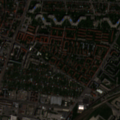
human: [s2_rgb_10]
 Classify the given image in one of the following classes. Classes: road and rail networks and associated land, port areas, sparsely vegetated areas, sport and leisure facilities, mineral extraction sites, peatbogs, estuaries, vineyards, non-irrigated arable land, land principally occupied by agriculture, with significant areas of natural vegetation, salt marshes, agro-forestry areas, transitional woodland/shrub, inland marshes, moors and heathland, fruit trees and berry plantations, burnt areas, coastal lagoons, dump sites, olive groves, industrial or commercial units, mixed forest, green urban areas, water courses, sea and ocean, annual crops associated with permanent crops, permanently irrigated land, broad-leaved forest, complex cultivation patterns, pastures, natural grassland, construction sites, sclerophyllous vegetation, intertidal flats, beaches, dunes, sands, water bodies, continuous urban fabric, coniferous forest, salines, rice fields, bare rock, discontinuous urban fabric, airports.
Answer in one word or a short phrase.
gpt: continuous urban fabric, discontinuous urban fabric, industrial or commercial units